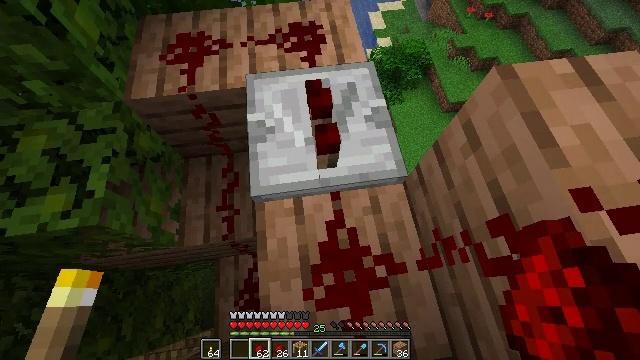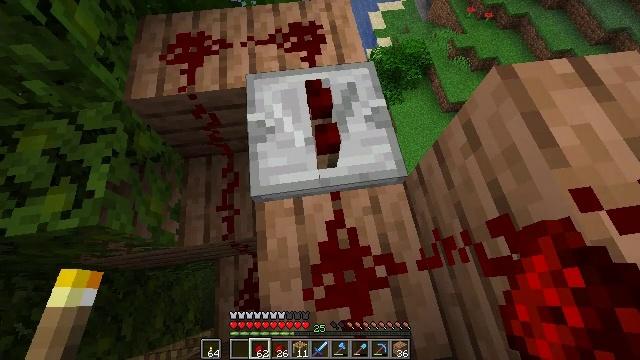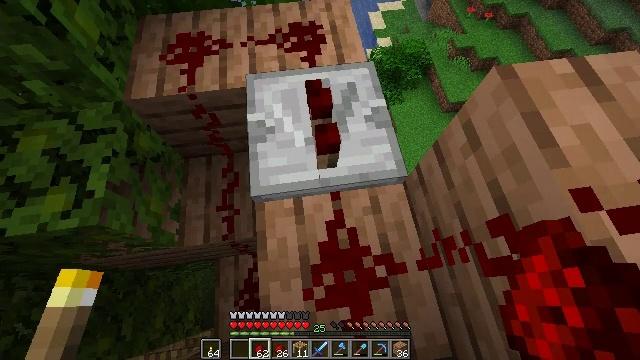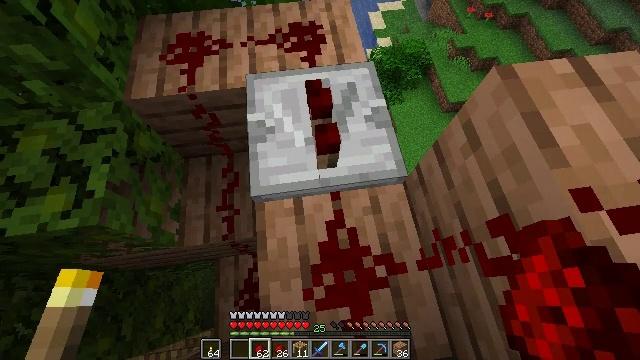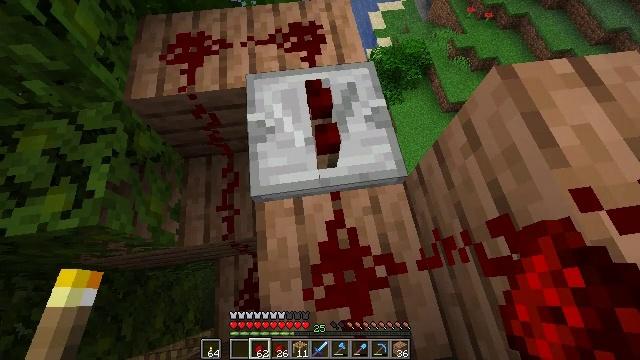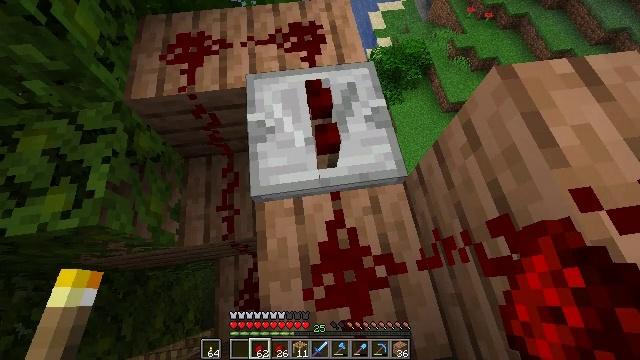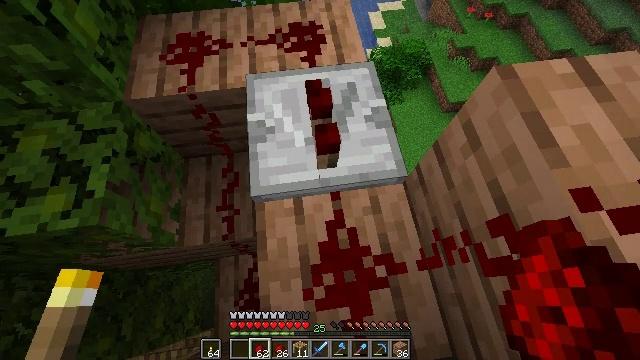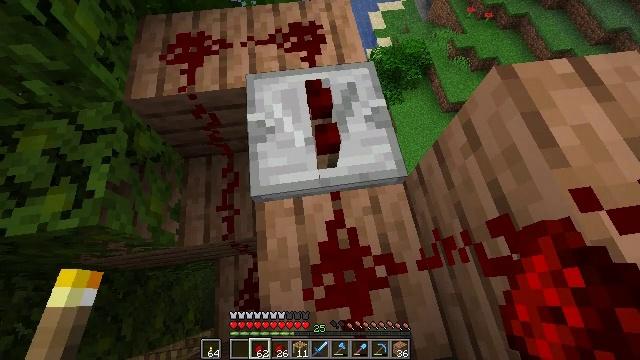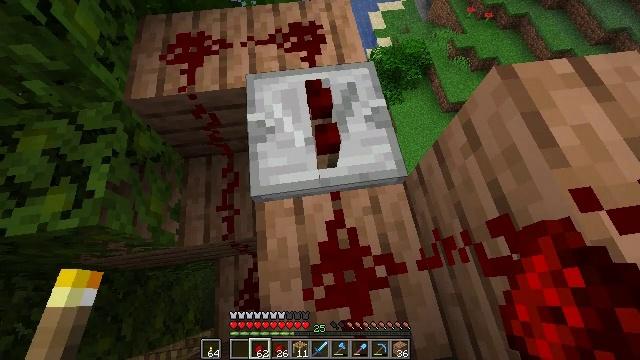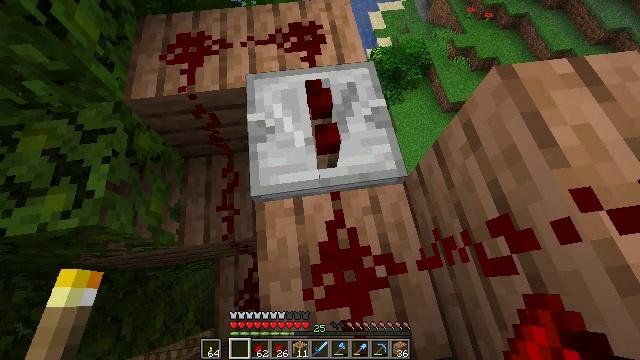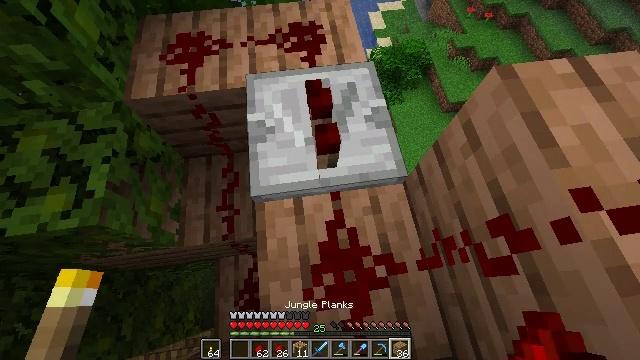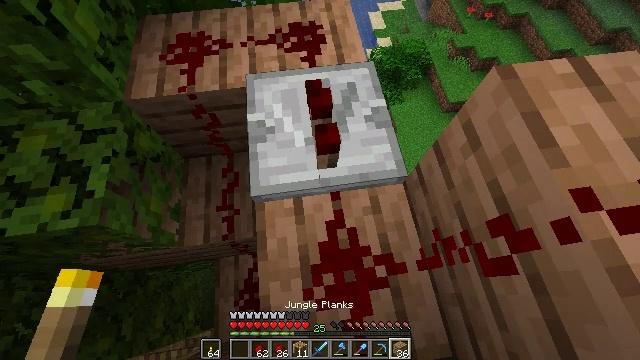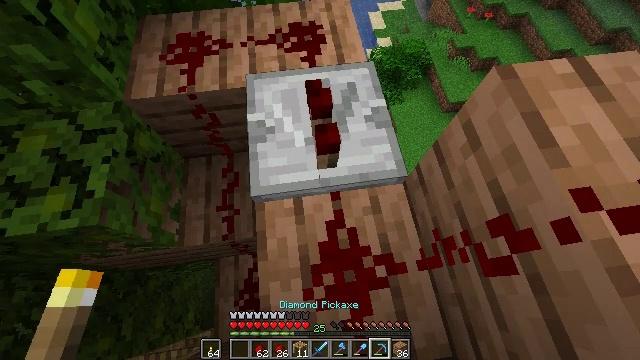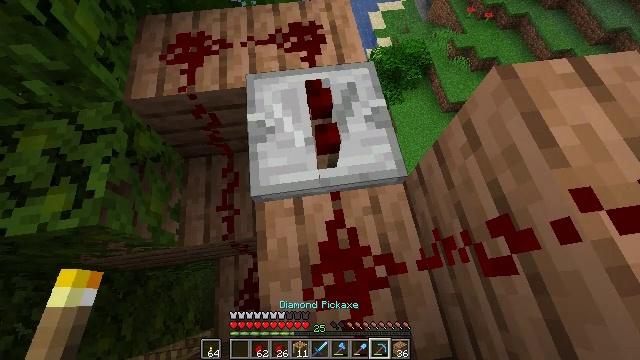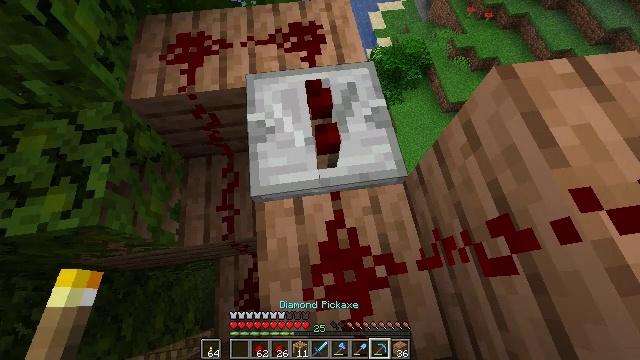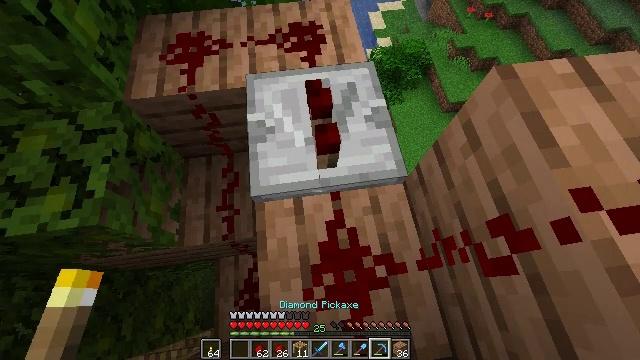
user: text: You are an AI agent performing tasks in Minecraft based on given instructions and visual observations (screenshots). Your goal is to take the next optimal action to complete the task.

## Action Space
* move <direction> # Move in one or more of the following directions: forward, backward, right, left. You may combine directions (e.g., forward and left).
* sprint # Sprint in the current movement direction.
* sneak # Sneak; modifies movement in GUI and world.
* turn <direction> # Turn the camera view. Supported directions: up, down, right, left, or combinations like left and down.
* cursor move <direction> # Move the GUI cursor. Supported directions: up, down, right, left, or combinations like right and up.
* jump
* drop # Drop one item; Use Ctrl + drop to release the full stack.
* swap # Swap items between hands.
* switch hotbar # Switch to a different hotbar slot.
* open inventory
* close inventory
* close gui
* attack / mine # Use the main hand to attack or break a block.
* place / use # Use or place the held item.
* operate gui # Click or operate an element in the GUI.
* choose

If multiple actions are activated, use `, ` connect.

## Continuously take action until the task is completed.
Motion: motion action
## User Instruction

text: Mine the repeater.
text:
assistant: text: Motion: no_op
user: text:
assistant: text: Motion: no_op
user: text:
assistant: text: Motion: no_op
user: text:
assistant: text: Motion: no_op
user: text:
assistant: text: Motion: no_op
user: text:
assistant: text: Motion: no_op
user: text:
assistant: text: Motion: no_op
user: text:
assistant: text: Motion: no_op
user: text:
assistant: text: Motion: no_op
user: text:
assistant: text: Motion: no_op
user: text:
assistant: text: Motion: no_op
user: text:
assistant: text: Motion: no_op
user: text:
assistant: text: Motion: no_op
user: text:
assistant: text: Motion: no_op
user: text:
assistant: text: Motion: no_op
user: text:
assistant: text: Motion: no_op
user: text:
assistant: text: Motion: no_op
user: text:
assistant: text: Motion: no_op
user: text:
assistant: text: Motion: no_op
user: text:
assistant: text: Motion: no_op
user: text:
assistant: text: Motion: no_op
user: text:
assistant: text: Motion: no_op
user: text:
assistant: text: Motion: turn left and up
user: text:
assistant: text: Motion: turn left
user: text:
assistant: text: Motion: no_op
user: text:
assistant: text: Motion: attack / mine
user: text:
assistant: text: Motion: attack / mine
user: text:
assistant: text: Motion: attack / mine
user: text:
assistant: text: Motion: attack / mine
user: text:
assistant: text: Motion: attack / mine